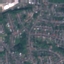
Land use / land cover class: Residential